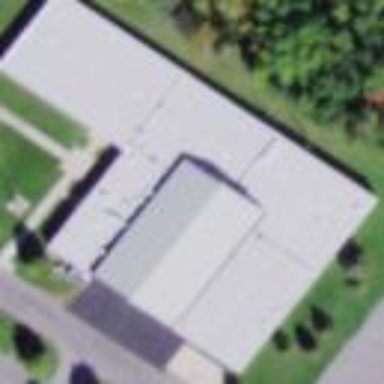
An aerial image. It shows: Building.